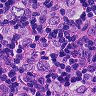
Metastatic tissue present: yes